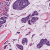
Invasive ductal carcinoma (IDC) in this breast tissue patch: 1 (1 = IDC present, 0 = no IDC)